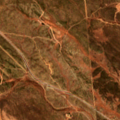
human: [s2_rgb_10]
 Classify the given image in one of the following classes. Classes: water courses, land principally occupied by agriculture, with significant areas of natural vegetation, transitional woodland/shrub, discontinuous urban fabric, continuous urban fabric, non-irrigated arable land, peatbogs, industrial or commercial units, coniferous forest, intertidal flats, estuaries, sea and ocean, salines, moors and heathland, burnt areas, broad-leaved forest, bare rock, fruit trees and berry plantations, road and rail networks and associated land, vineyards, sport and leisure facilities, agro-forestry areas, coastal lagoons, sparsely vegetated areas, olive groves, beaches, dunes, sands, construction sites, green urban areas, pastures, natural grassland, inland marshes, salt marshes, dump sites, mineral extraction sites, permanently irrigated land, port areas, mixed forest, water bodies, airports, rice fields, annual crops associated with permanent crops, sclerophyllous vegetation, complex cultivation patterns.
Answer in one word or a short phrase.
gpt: non-irrigated arable land, sclerophyllous vegetation, transitional woodland/shrub